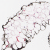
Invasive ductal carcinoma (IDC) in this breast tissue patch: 0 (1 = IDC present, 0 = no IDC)